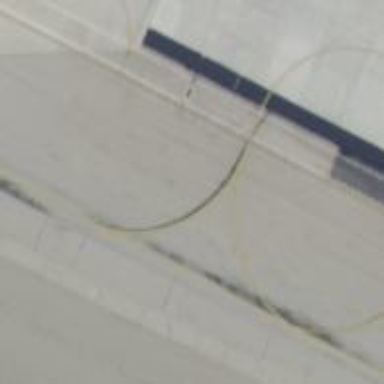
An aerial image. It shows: Taxiway at the airport with asphalt surface.